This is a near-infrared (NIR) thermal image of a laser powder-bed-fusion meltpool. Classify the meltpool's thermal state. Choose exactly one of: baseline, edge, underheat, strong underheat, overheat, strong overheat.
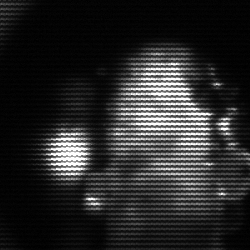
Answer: strong underheat